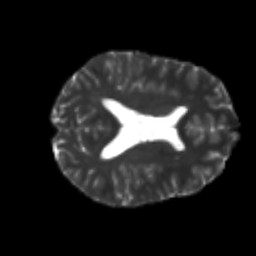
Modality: T2w
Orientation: axial
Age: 23
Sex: male
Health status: healthy
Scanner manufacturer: philips
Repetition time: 7.388 s
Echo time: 0.08599 s